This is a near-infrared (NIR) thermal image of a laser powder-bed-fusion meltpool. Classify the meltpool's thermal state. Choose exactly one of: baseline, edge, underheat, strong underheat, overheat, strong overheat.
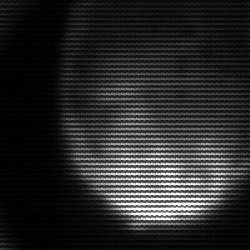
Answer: edge